Question: I'd like to implement an ios style picker on Android with multiple columns, such as this one:

Yes, I know that Android has a slightly different platform default for this kind of UI, but I really like the IOS style that shows the different options above and below and lets you easily drag up and down.
I'm already aware of this <URL> project, but it's specific for dates, and I want to use it for custom lists. And also it uses horizontal scrolling rather than vertical.
Thanks!
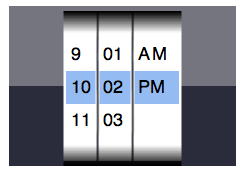
Answer: I was looking for something like that, until I found <URL>. This is how it looks like:

Although I still didn't find a way to use it in my app ! Any help will be appreciated :)